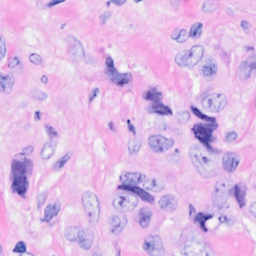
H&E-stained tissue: Breast